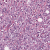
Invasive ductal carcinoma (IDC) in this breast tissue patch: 1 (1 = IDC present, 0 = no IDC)